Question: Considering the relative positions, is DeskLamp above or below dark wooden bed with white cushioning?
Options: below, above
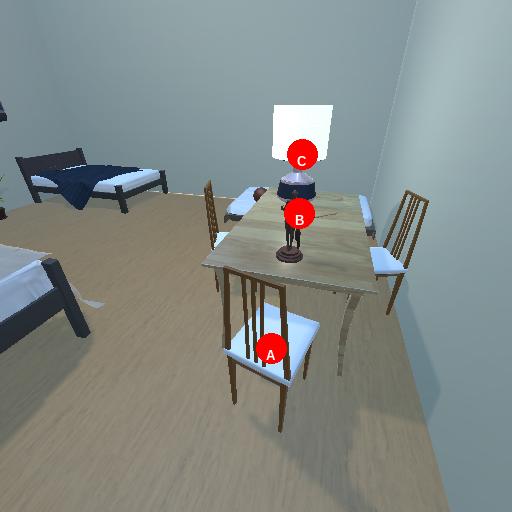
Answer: below